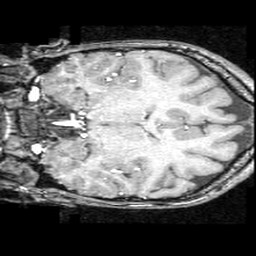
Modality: T1w
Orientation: coronal
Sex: female
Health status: ill
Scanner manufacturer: ge
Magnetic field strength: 1.5 T
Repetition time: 21 s
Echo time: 0.008 s